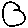
Label: circle